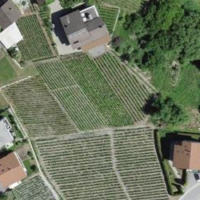
EUNIS habitat code: 55
Species observed at this site:
Vitis vinifera